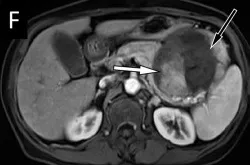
On contrast-enhanced T1WI sequences (F), the solid components of the tumor showed mild-to-moderate enhancement (white).
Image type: radiology (mri)